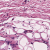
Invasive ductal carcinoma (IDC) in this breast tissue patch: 0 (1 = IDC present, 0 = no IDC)